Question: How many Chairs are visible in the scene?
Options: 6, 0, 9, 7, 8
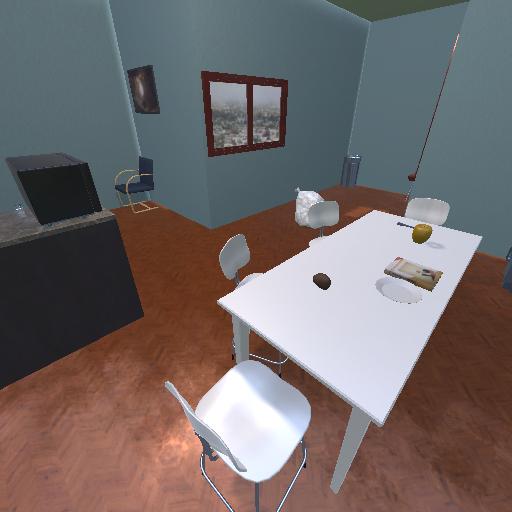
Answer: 6